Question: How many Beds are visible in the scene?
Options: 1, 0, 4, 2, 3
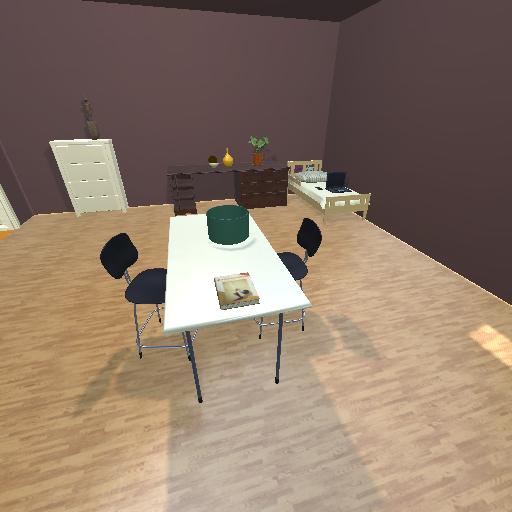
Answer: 1